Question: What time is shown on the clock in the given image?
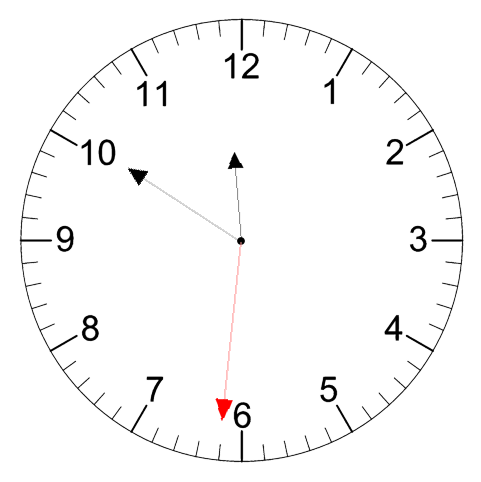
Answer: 11:50:31